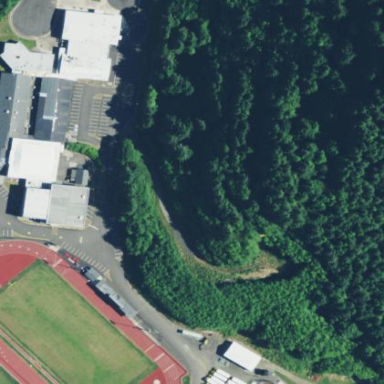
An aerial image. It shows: School.